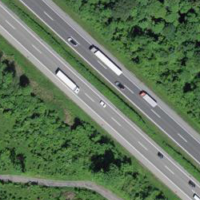
EUNIS habitat code: 57
Species observed at this site:
Campanula trachelium